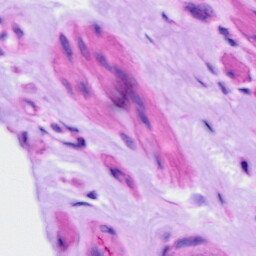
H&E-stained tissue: Ovarian